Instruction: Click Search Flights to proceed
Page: home
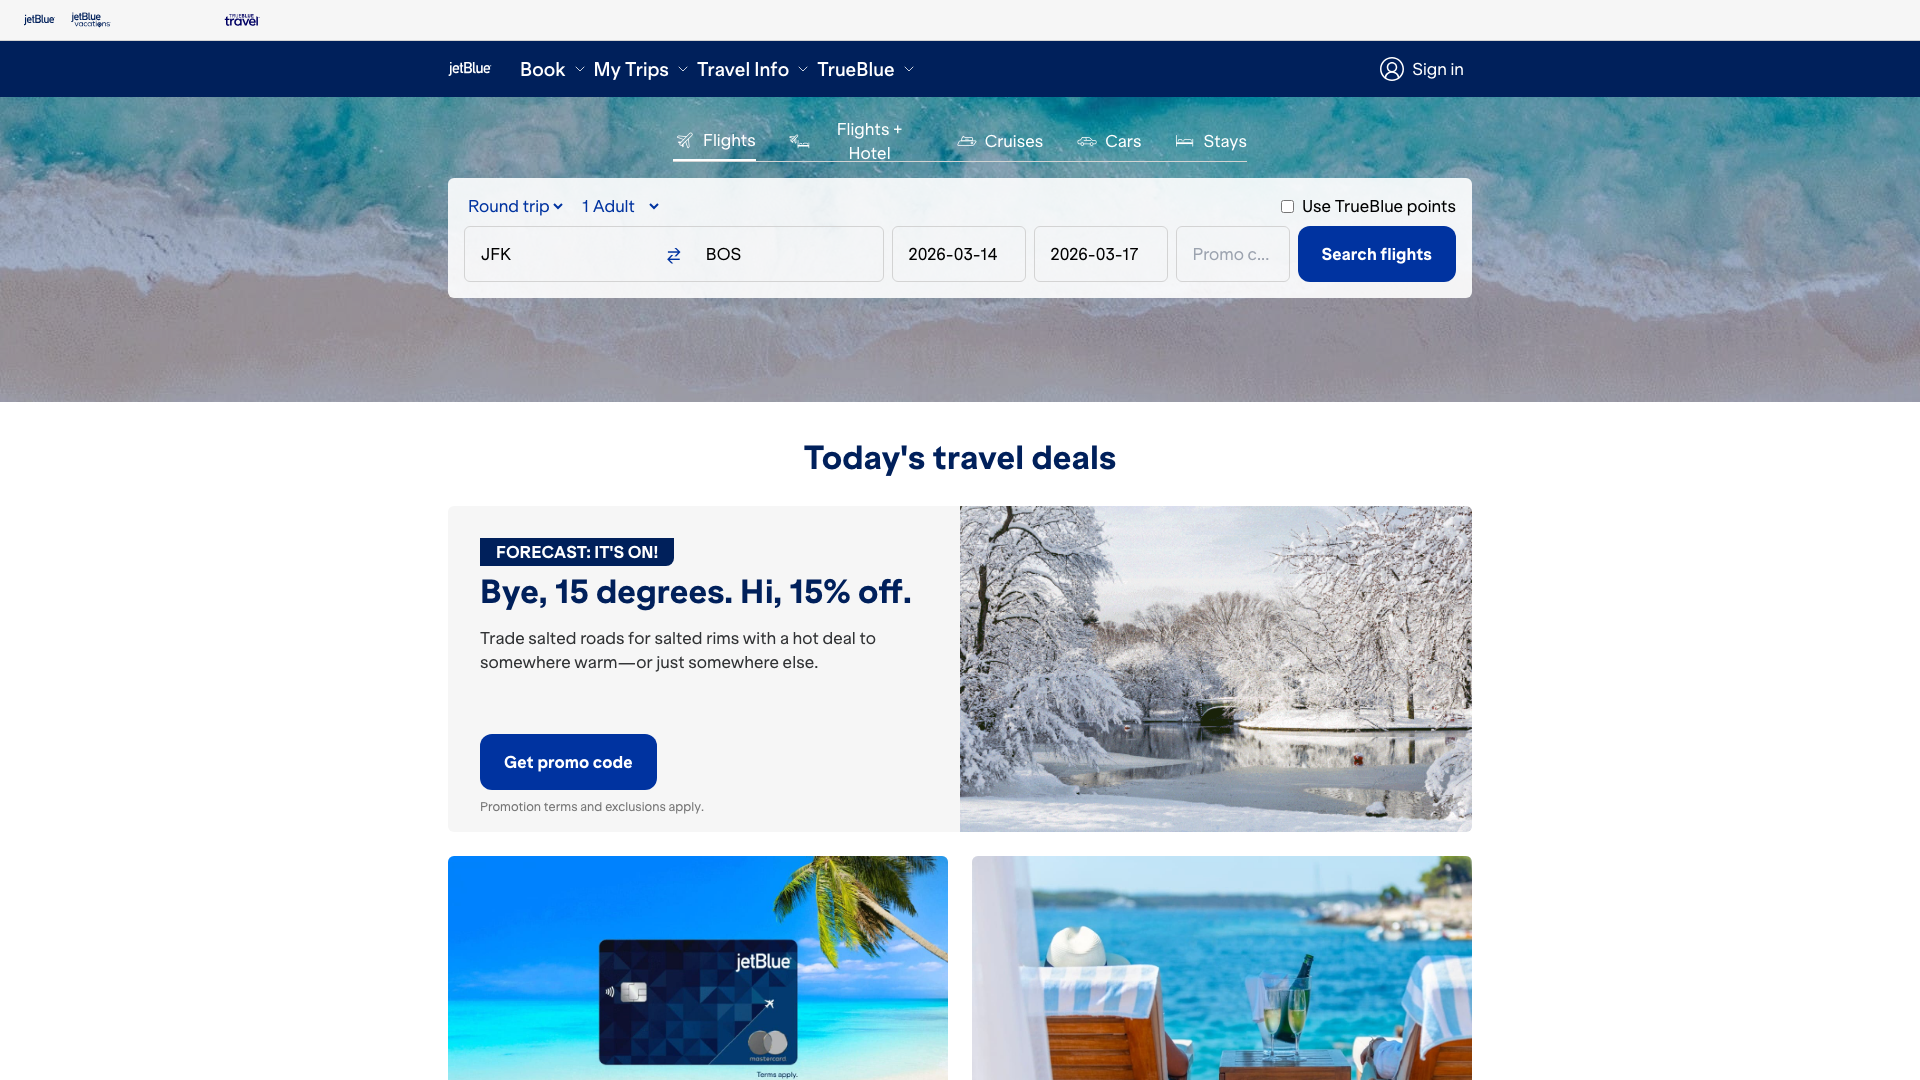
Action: click